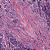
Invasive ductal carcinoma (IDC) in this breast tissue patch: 1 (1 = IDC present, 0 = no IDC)